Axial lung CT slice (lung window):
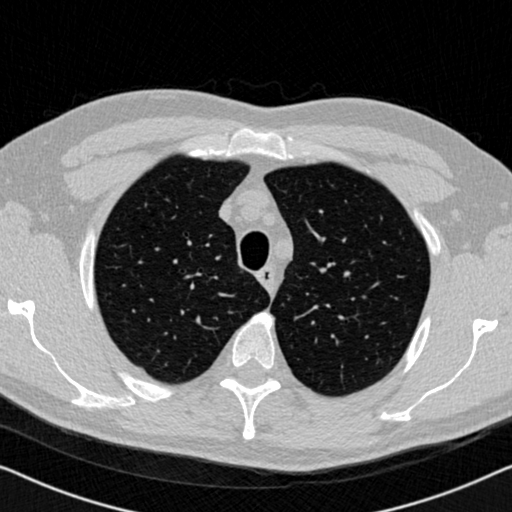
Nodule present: no